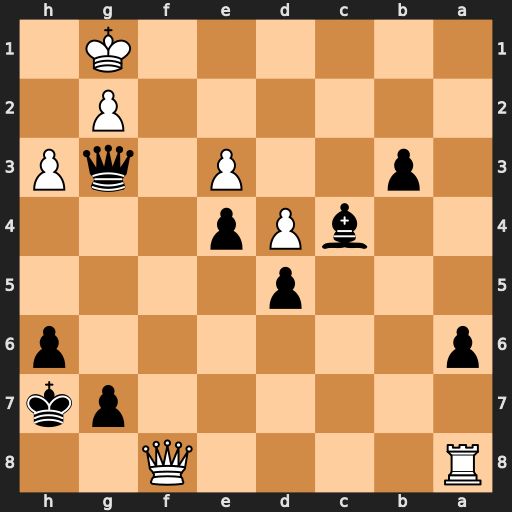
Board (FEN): R4Q2/6pk/p6p/3p4/2bPp3/1p2P1qP/6P1/6K1
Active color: b
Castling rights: -
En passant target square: -
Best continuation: b2 Qg8+ Kg6 Rb8 Qxe3+